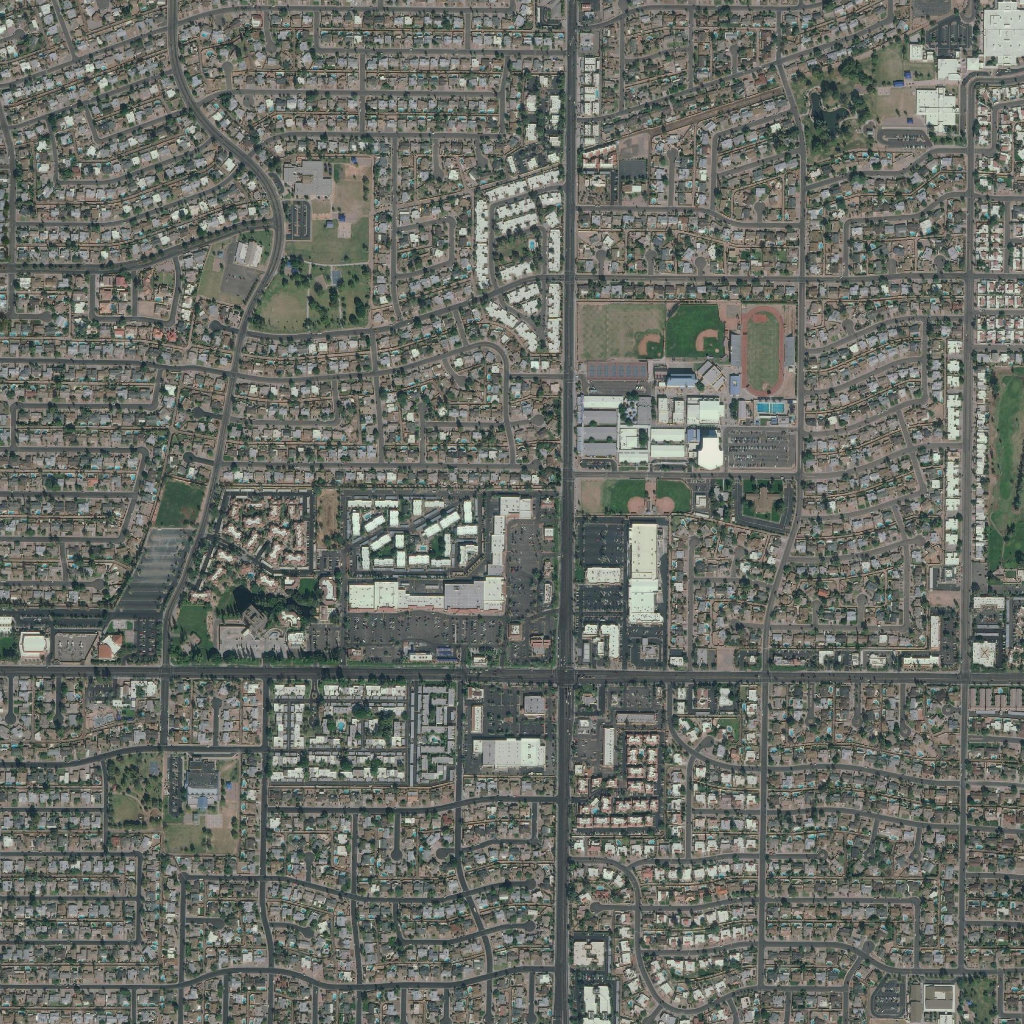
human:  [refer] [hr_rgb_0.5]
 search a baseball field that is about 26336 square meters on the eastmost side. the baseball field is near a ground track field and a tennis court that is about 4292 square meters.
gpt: <box>[[57, 29, 70, 34, 0]]</box>

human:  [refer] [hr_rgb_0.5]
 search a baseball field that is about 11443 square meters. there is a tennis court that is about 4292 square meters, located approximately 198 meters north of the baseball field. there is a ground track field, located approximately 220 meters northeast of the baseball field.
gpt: <box>[[59, 46, 67, 50, 0]]</box>